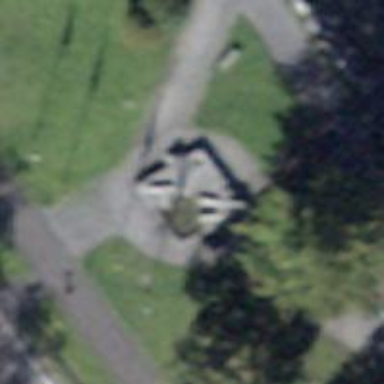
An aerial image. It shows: Fountain.